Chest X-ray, PA view. Patient: 17 years old, sex M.
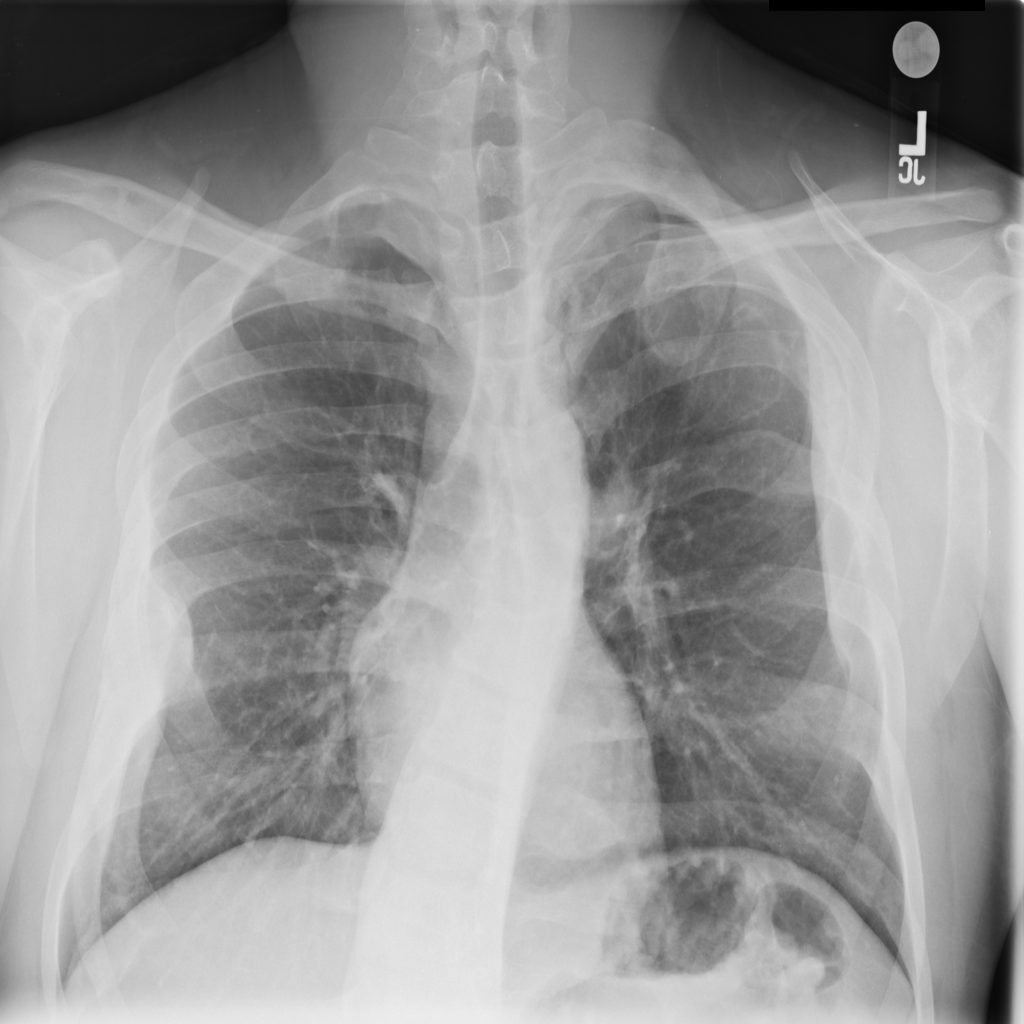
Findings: Pleural_Thickening